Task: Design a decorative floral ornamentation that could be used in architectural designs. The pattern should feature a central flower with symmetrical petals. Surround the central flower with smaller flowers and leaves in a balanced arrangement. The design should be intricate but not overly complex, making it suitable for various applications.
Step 813:
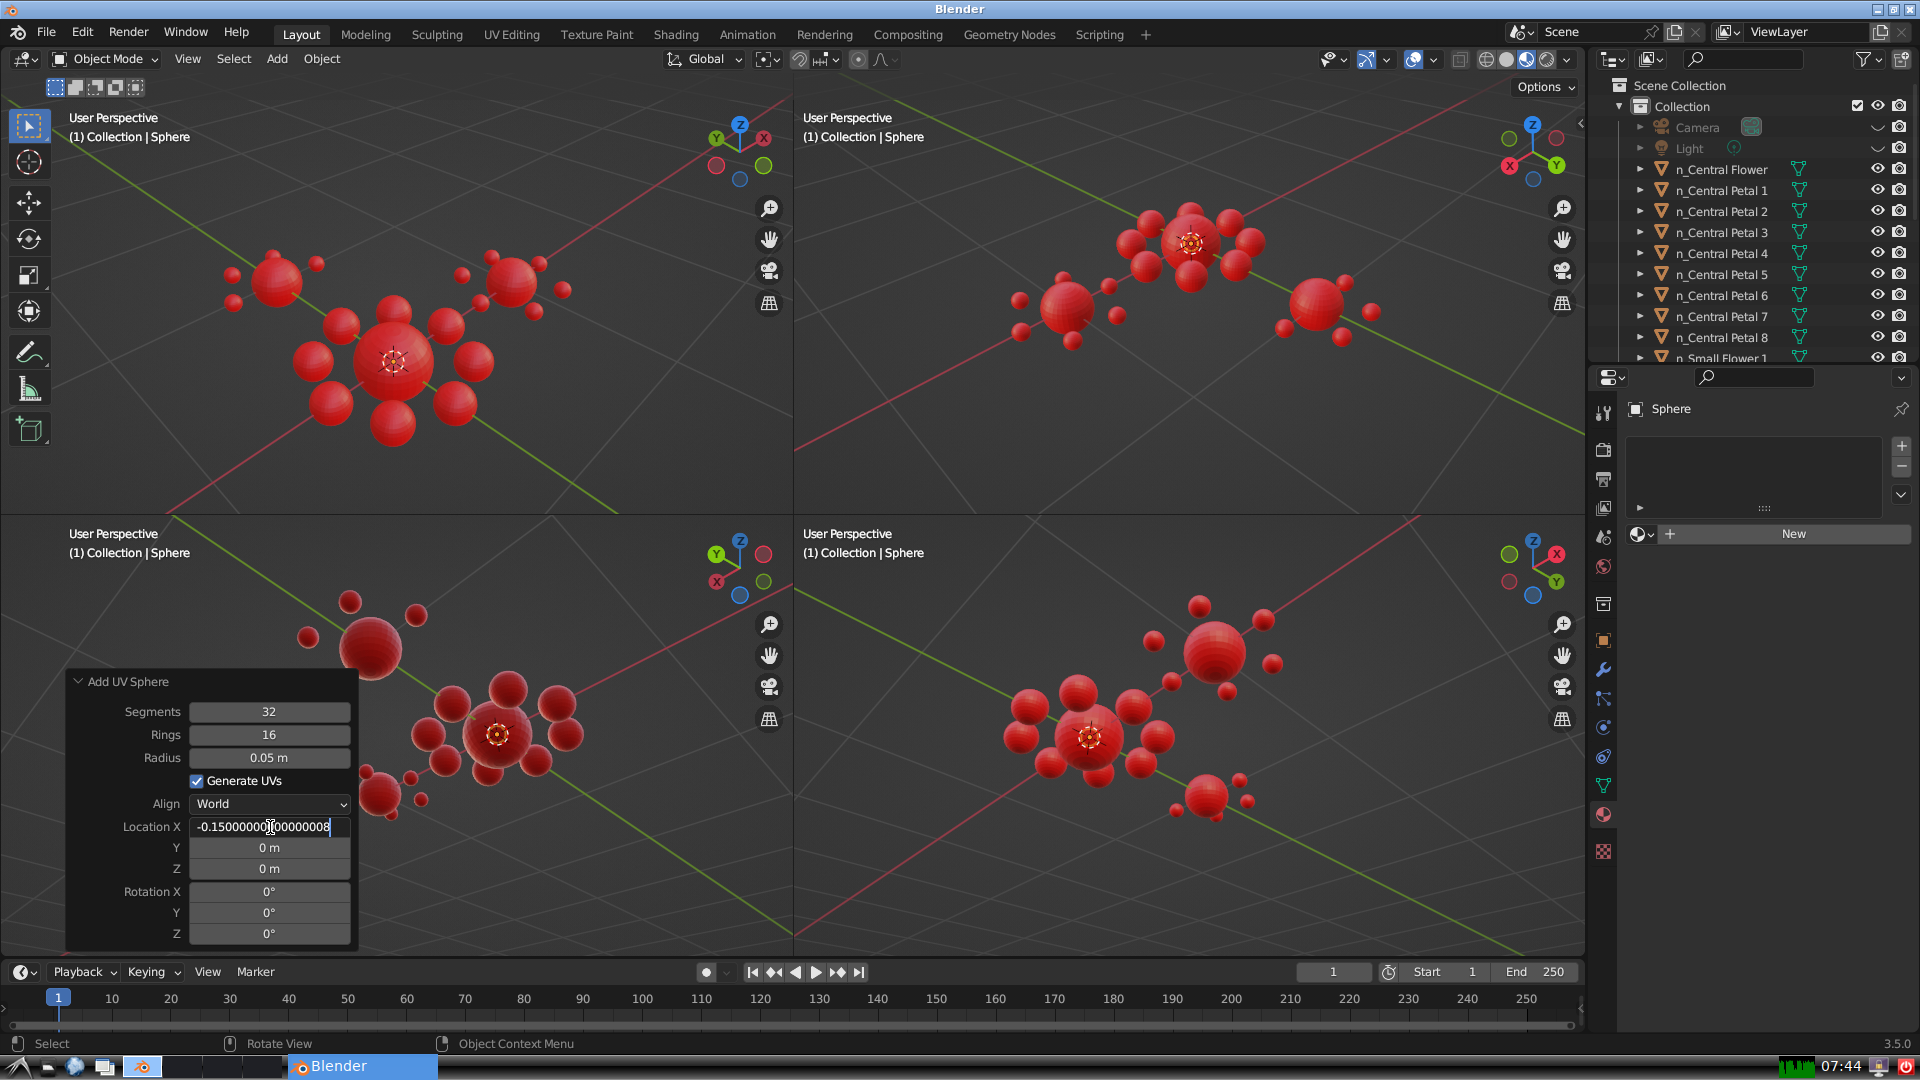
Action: {"key_press": ['Return']}